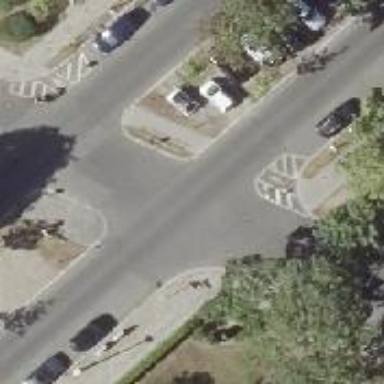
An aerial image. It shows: Unmarked crossing with pedestrian island.